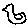
Label: bird